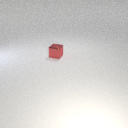
small red metal cube